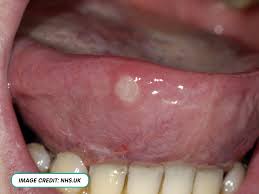
Condition: Mouth Ulcer